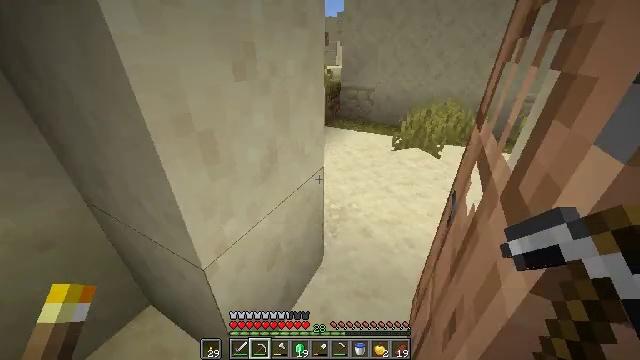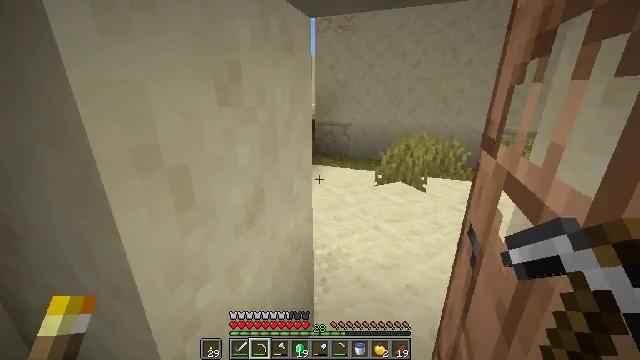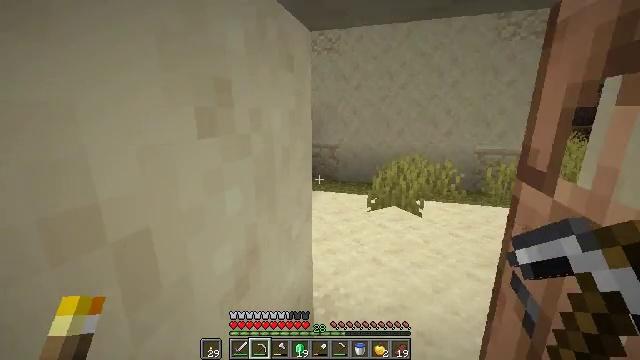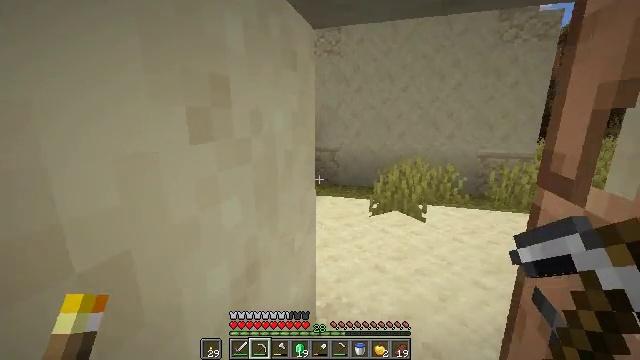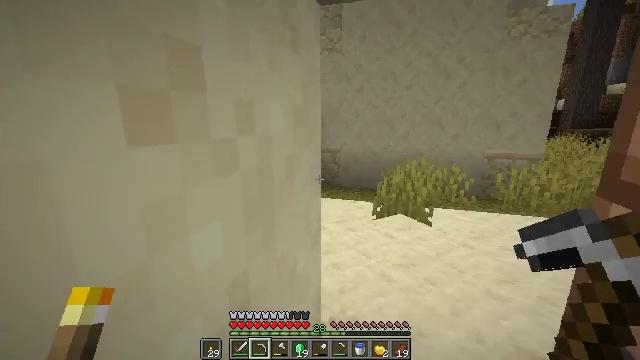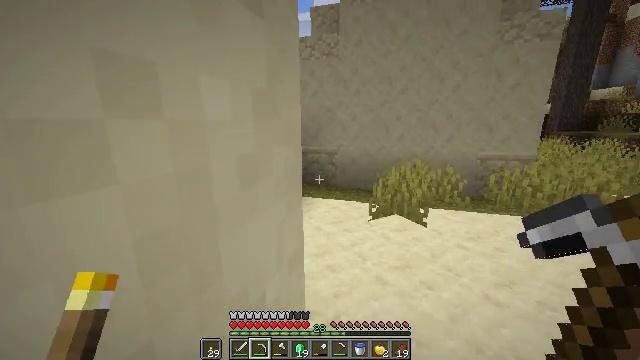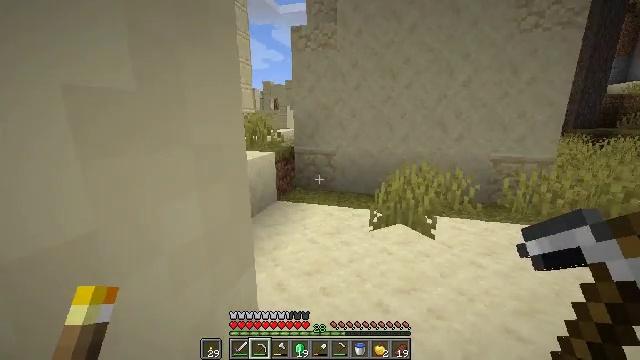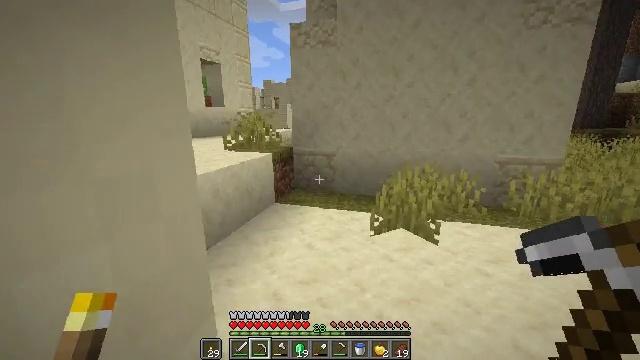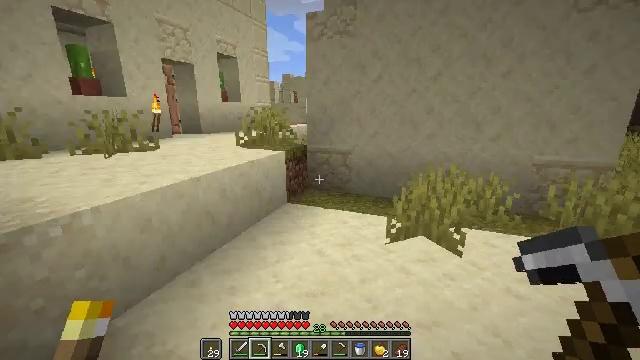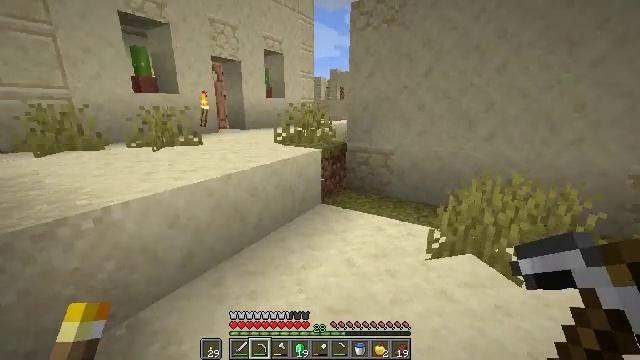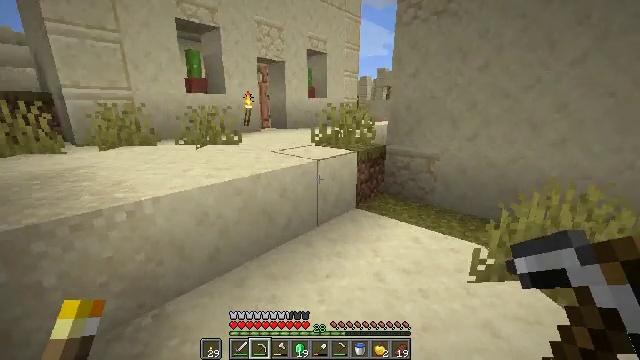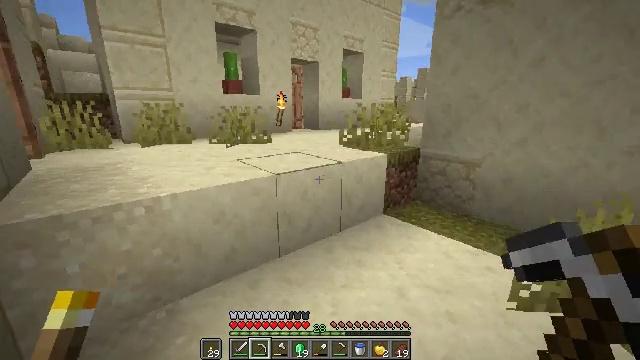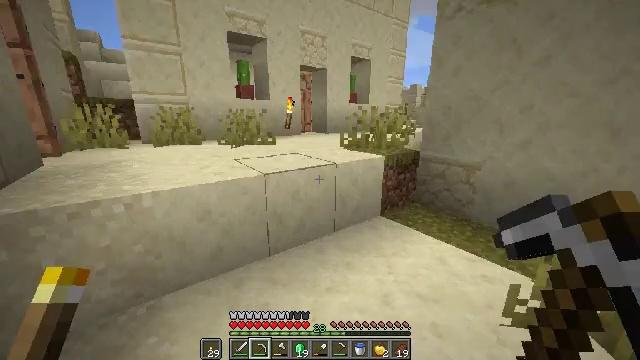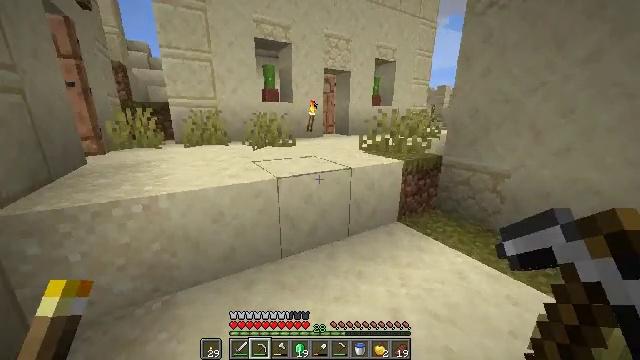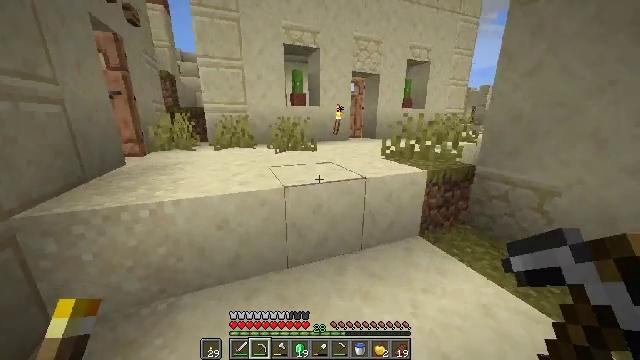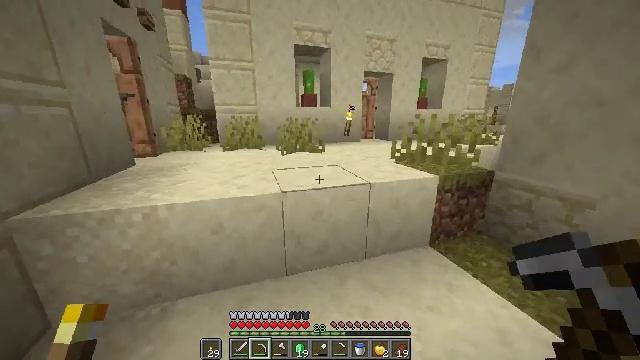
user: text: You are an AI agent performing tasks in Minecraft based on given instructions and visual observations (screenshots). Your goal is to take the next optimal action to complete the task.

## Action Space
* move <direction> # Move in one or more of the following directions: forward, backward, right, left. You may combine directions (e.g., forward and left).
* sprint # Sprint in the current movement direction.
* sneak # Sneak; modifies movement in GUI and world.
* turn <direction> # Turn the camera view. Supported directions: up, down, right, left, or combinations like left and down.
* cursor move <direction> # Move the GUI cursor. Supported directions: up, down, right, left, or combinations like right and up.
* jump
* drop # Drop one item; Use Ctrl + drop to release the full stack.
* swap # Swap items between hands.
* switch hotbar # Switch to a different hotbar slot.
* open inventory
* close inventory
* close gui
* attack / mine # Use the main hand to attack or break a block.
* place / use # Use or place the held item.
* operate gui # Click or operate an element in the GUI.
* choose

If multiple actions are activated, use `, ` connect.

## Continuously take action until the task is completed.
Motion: motion action
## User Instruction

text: Mine a hay block from the field.
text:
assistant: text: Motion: move forward, turn right and up
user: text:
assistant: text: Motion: move forward, turn right and up
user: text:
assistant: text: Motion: move forward
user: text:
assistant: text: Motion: move forward
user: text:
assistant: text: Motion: move forward
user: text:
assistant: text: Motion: move forward, sprint
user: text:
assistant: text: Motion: move forward, sprint
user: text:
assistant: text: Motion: move forward, sprint, turn left
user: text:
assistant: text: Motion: move forward, sprint, turn left
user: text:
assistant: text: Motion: move forward and move right, sprint, turn left
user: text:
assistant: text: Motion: move forward and move right, sprint, turn left
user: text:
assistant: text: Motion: move forward and move right, sprint, turn left
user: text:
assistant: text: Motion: move forward and move right, sprint, turn left
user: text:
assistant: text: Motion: move forward and move right, sprint, turn left
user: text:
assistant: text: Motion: move forward and move right, sprint, turn left
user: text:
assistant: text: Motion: move forward and move right, sprint, turn left
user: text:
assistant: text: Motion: move forward and move right, sprint, turn left, jump
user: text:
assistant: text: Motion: move forward and move right, sprint, turn left, jump
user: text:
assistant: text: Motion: move forward and move right, sprint, turn left, jump
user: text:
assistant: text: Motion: move forward and move right, sprint, turn left, jump
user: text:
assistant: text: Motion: move forward and move right, sprint, jump
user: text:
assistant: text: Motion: move forward and move right, sprint, jump
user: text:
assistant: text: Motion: move forward and move right, sprint
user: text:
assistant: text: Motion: move forward and move right, sprint
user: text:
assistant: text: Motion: move forward and move right, sprint
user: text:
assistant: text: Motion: move forward and move right, sprint
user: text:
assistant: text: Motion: move forward and move right, sprint
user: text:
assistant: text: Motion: move forward and move right, sprint
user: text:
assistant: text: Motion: move forward and move right, sprint
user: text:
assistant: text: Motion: move forward, sprint